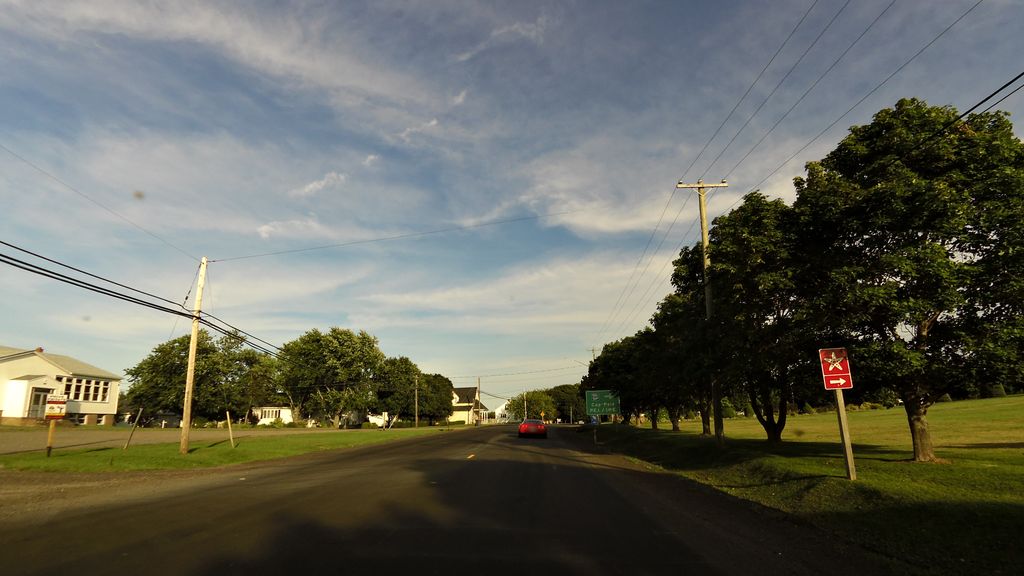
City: charlottetown